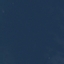
Land use / land cover class: SeaLake